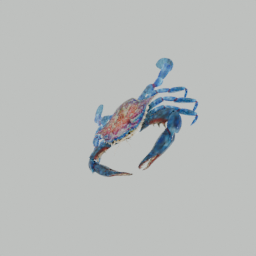
Label: animals